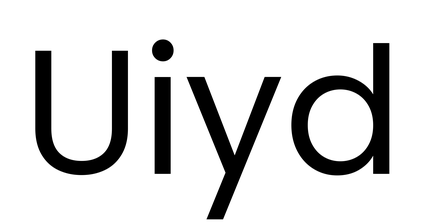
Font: Poppins-Regular